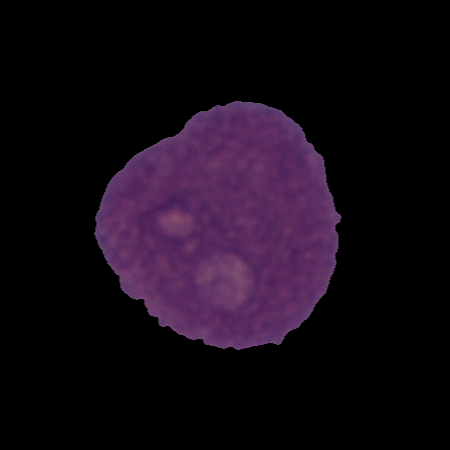
Label: cancer